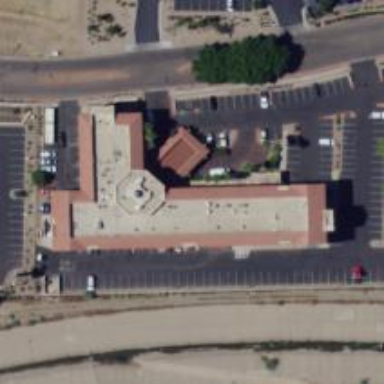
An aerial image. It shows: Hotel building.